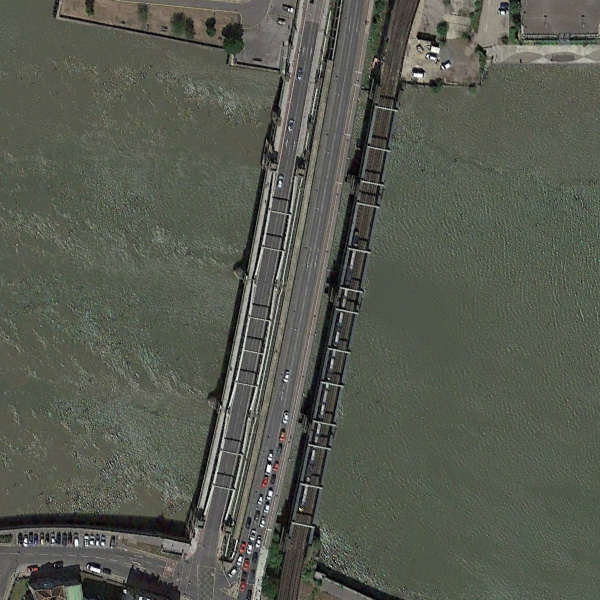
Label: Bridge